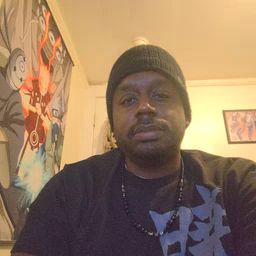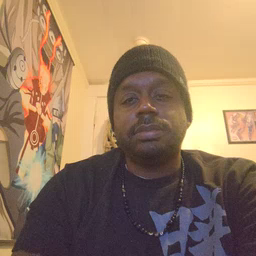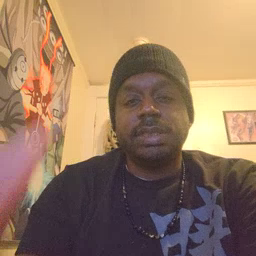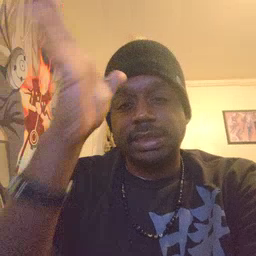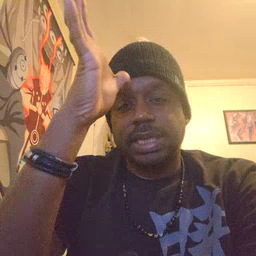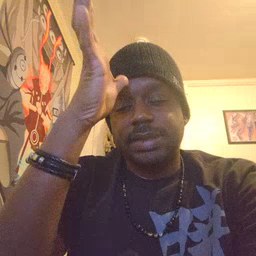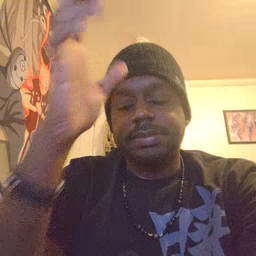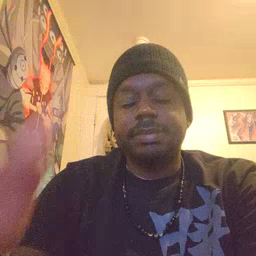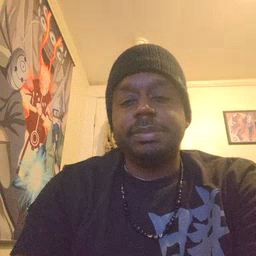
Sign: dad